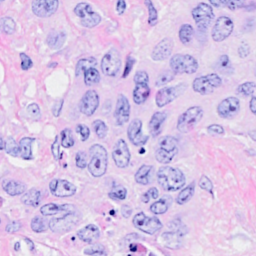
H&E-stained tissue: Breast